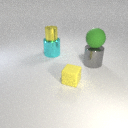
large cyan metal cylinder below small yellow metal cylinder